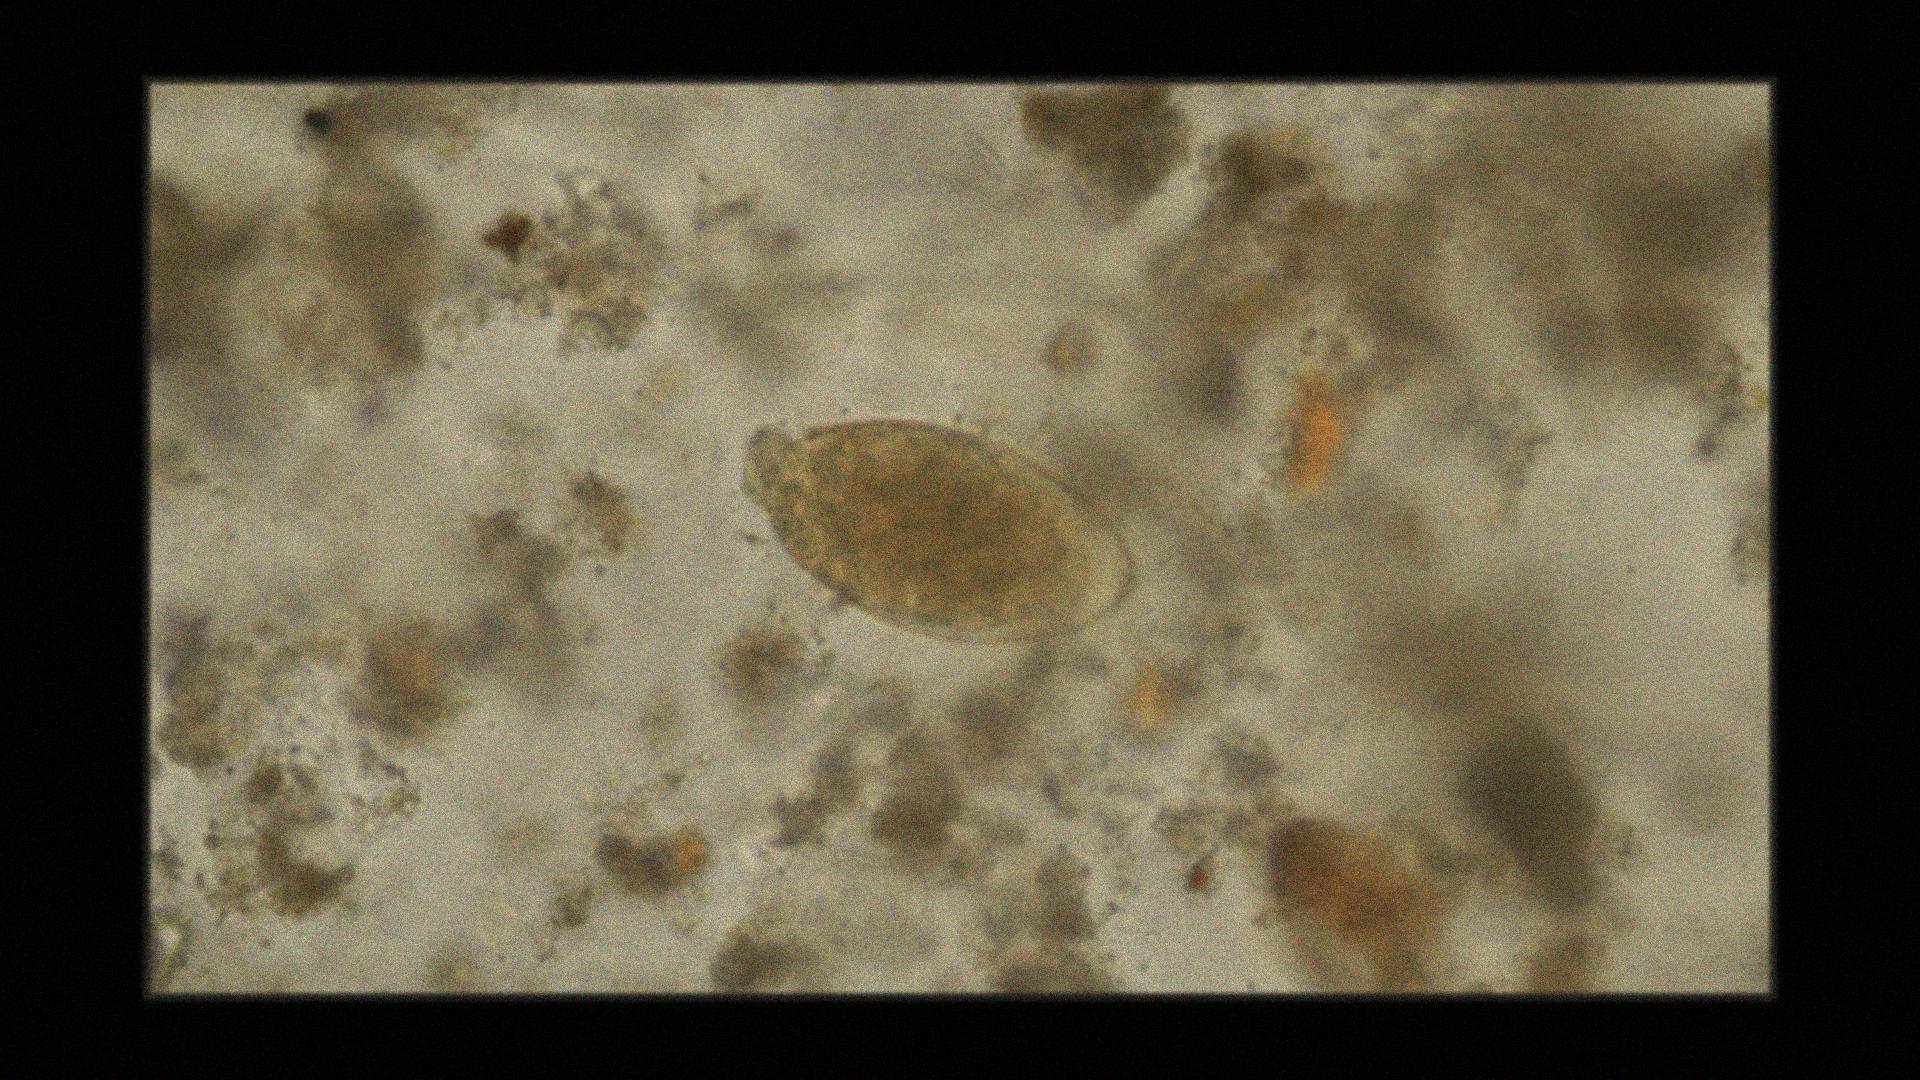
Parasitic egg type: Fasciolopsis buski